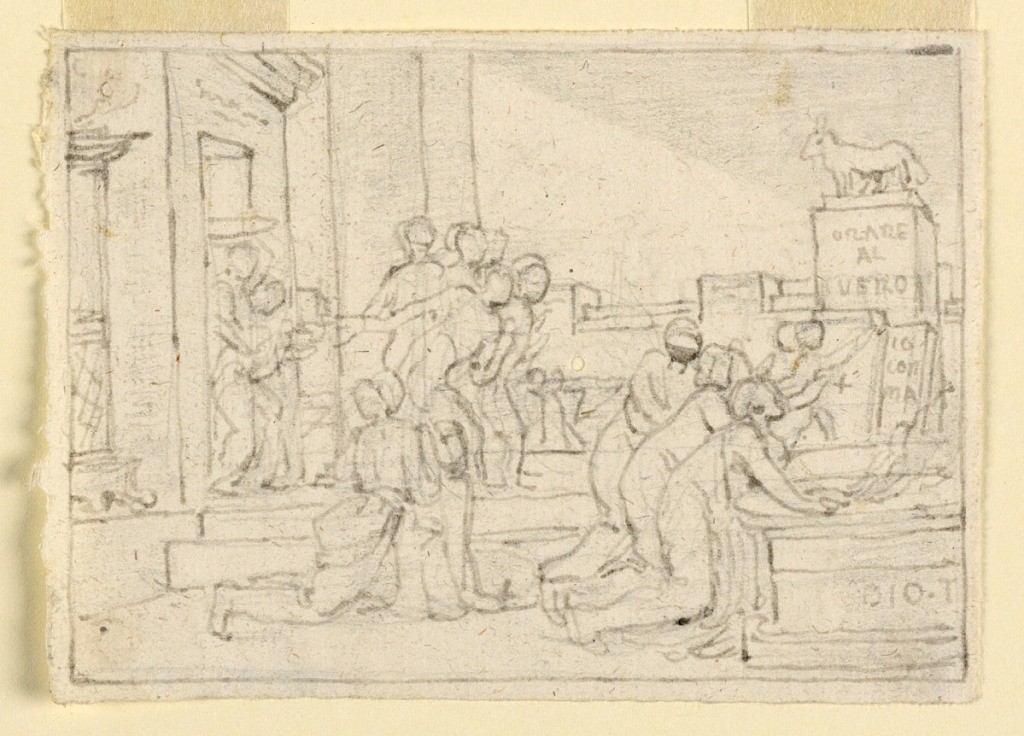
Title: Urban Scene with Supplicant Figures and Monument
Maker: Fortunato Duranti, Italian, 1787 - 1863
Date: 1820–1850
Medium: Pen and ink, graphite on paper
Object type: Drawing
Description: Urban Scene with Supplicant Figures and Monument.